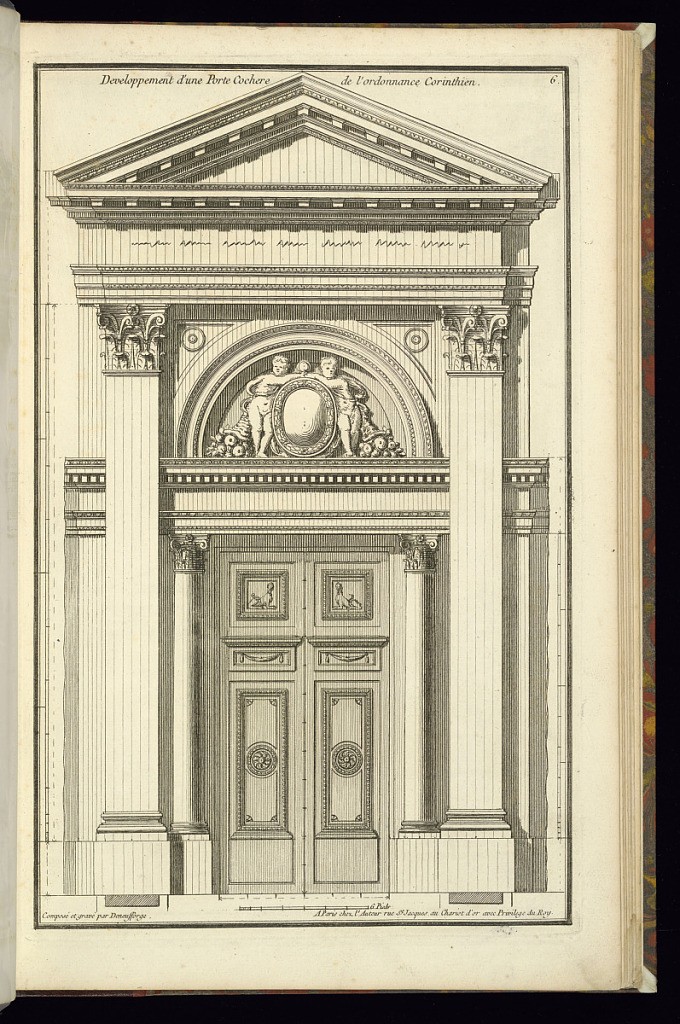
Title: Developpement d'une Porte Cochere de l'ordonnance Corinthien
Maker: Jean-François de Neufforge, Flemish, 1714–1791
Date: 1768
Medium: Engraving on paper
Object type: Print
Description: Elevation of a porte-cochère decorated according to the principles of the Corinthian order and with Putti and cornucopia around an oval rondel above the doors, and with Corinthian capitals, rosettes, fluting, and reliefs of sphynxes. The plate is signed and numbered.